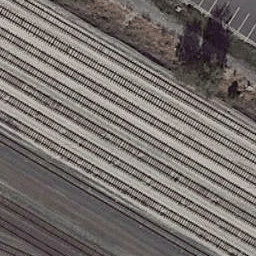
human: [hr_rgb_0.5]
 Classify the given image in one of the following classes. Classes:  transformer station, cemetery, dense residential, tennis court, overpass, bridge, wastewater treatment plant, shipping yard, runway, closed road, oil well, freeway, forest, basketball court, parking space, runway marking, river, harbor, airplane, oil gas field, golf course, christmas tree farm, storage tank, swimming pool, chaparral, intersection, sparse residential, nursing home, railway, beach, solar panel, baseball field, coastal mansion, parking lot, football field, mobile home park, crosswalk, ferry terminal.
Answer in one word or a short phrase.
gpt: railway